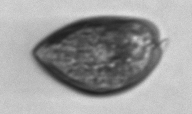
Label: Prorocentrum_micans